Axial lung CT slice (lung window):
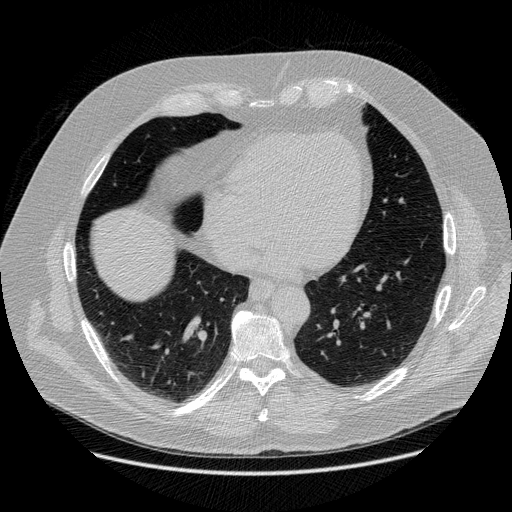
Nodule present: no